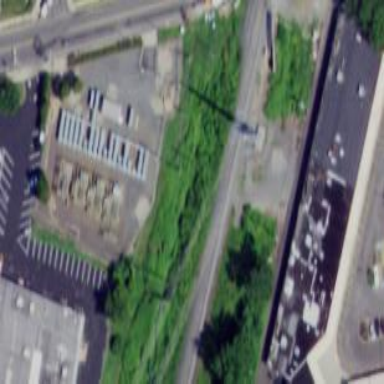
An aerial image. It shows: Power substation.